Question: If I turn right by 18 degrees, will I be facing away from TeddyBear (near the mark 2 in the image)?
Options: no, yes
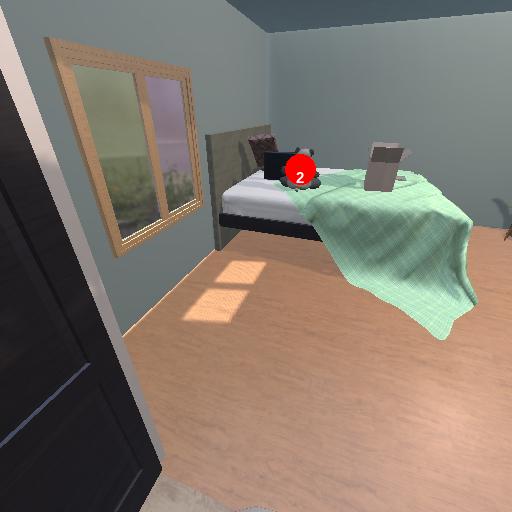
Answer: no